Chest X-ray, PA view. Patient: 67 years old, sex M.
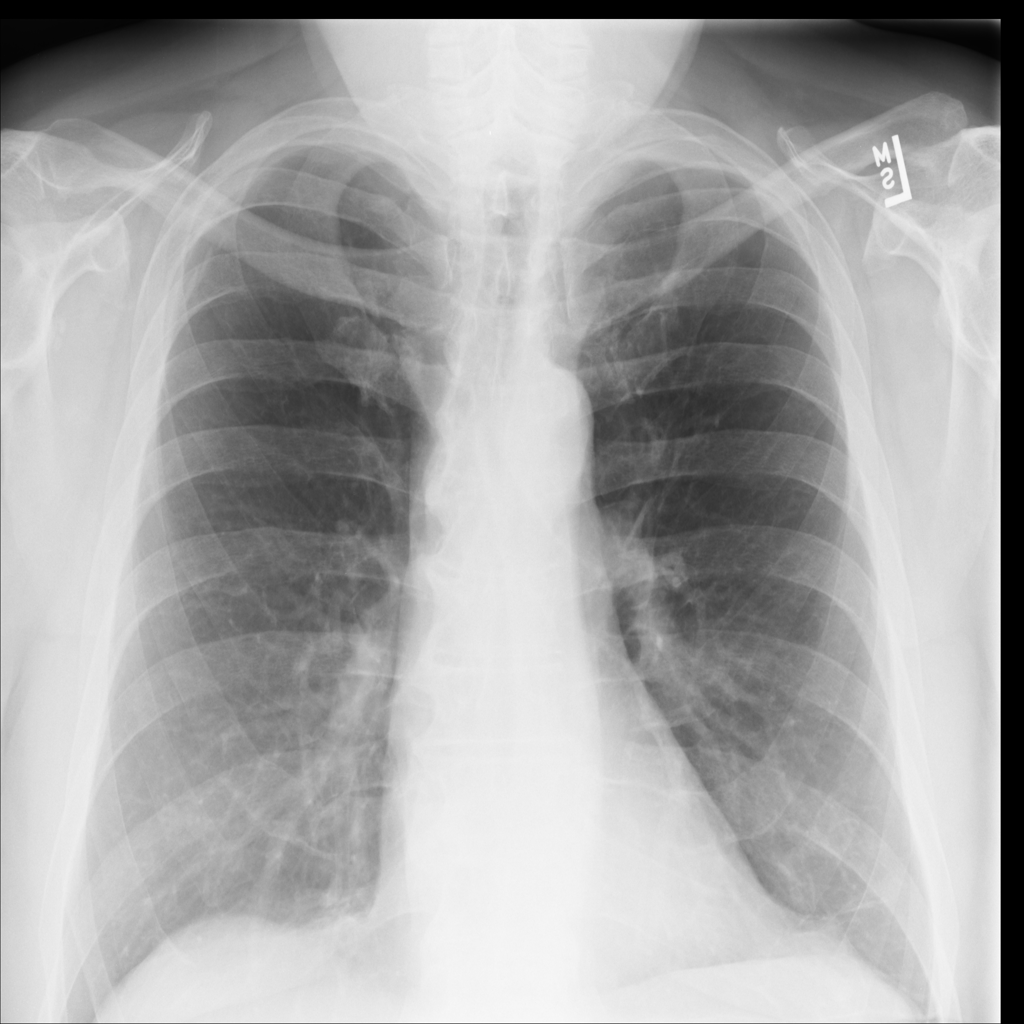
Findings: Atelectasis